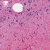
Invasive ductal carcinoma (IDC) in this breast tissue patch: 0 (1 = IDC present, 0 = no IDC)